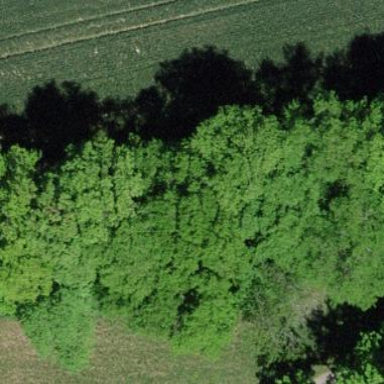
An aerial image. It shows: Forest area.